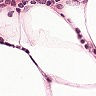
Metastatic tissue present: no